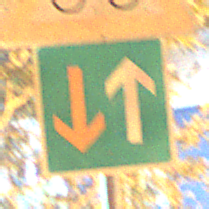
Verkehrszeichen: VorrangVorGegenverkehr
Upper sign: RadverkehrLinks
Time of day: Night
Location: Outdoor (Urban)
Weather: PartlyCloudy
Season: NotSpecified
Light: Artificial